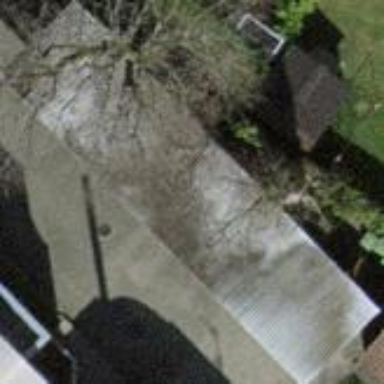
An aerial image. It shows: View of roof of building.